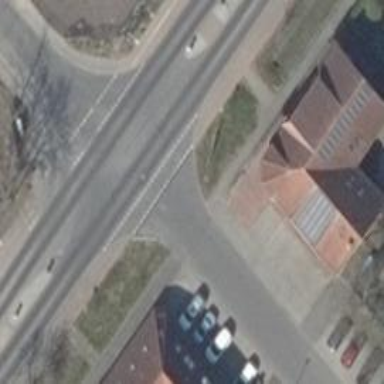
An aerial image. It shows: Unmarked road crossing.